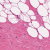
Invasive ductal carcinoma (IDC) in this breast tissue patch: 0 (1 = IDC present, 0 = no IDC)